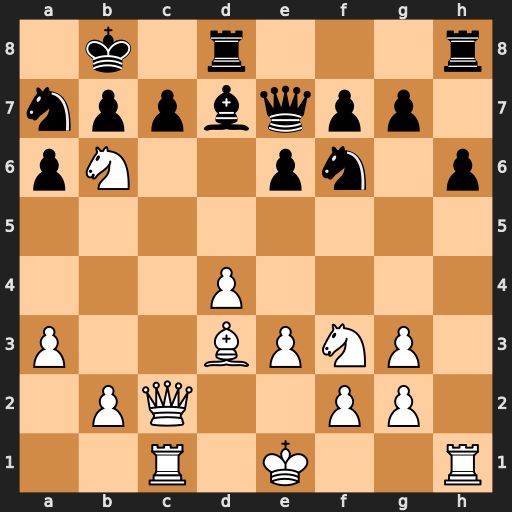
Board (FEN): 1k1r3r/nppbqpp1/pN2pn1p/8/3P4/P2BPNP1/1PQ2PP1/2R1K2R
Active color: w
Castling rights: K
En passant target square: -
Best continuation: Qxc7#